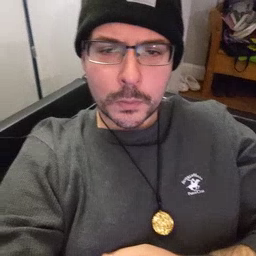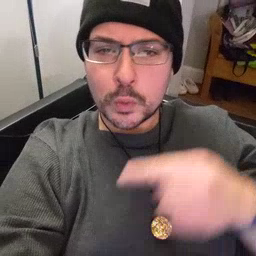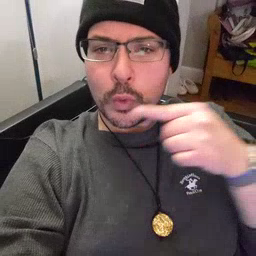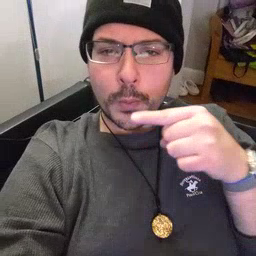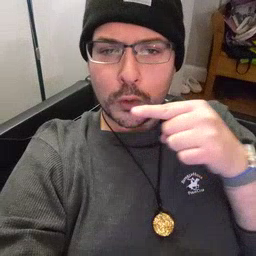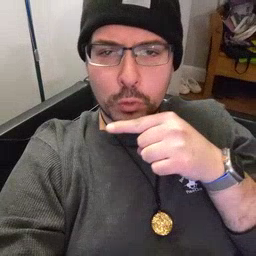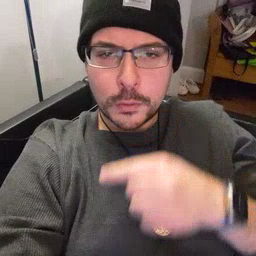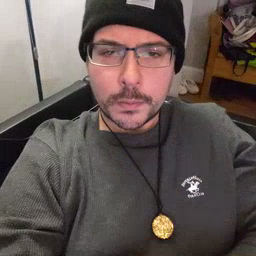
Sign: toothbrush